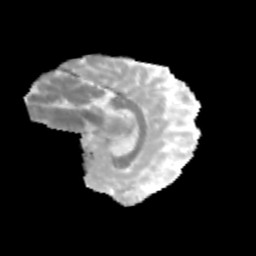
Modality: MD
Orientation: sagittal
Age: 12
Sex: female
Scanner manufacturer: siemens
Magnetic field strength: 3 T
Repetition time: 3.8 s
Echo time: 0.07 s